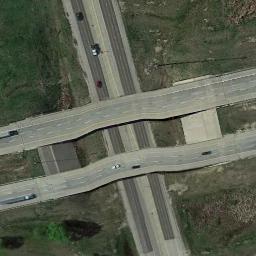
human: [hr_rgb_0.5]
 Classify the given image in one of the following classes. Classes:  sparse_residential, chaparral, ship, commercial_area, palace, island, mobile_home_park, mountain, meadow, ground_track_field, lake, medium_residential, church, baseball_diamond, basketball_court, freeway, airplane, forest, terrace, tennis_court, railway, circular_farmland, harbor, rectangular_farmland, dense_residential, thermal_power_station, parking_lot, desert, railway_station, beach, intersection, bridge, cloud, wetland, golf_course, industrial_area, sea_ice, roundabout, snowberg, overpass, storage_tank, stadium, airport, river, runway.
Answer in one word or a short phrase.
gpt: overpass